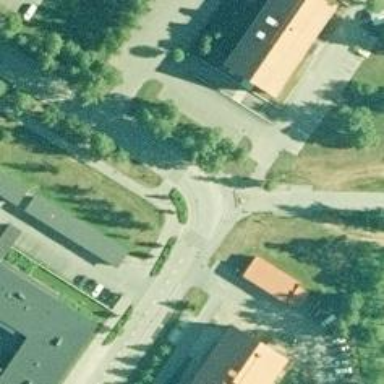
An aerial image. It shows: Marked crossing on the road.